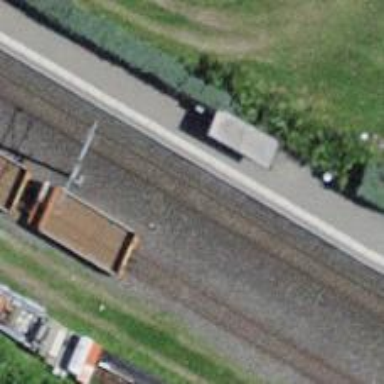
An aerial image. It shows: Railway station.